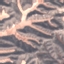
Label: HerbaceousVegetation